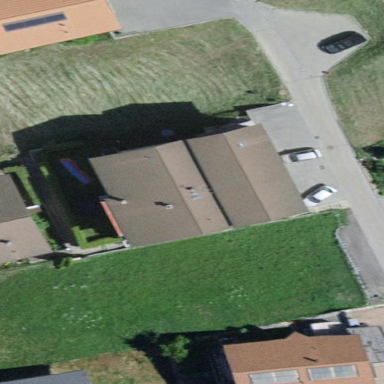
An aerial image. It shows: Building with gabled roof.